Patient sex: F
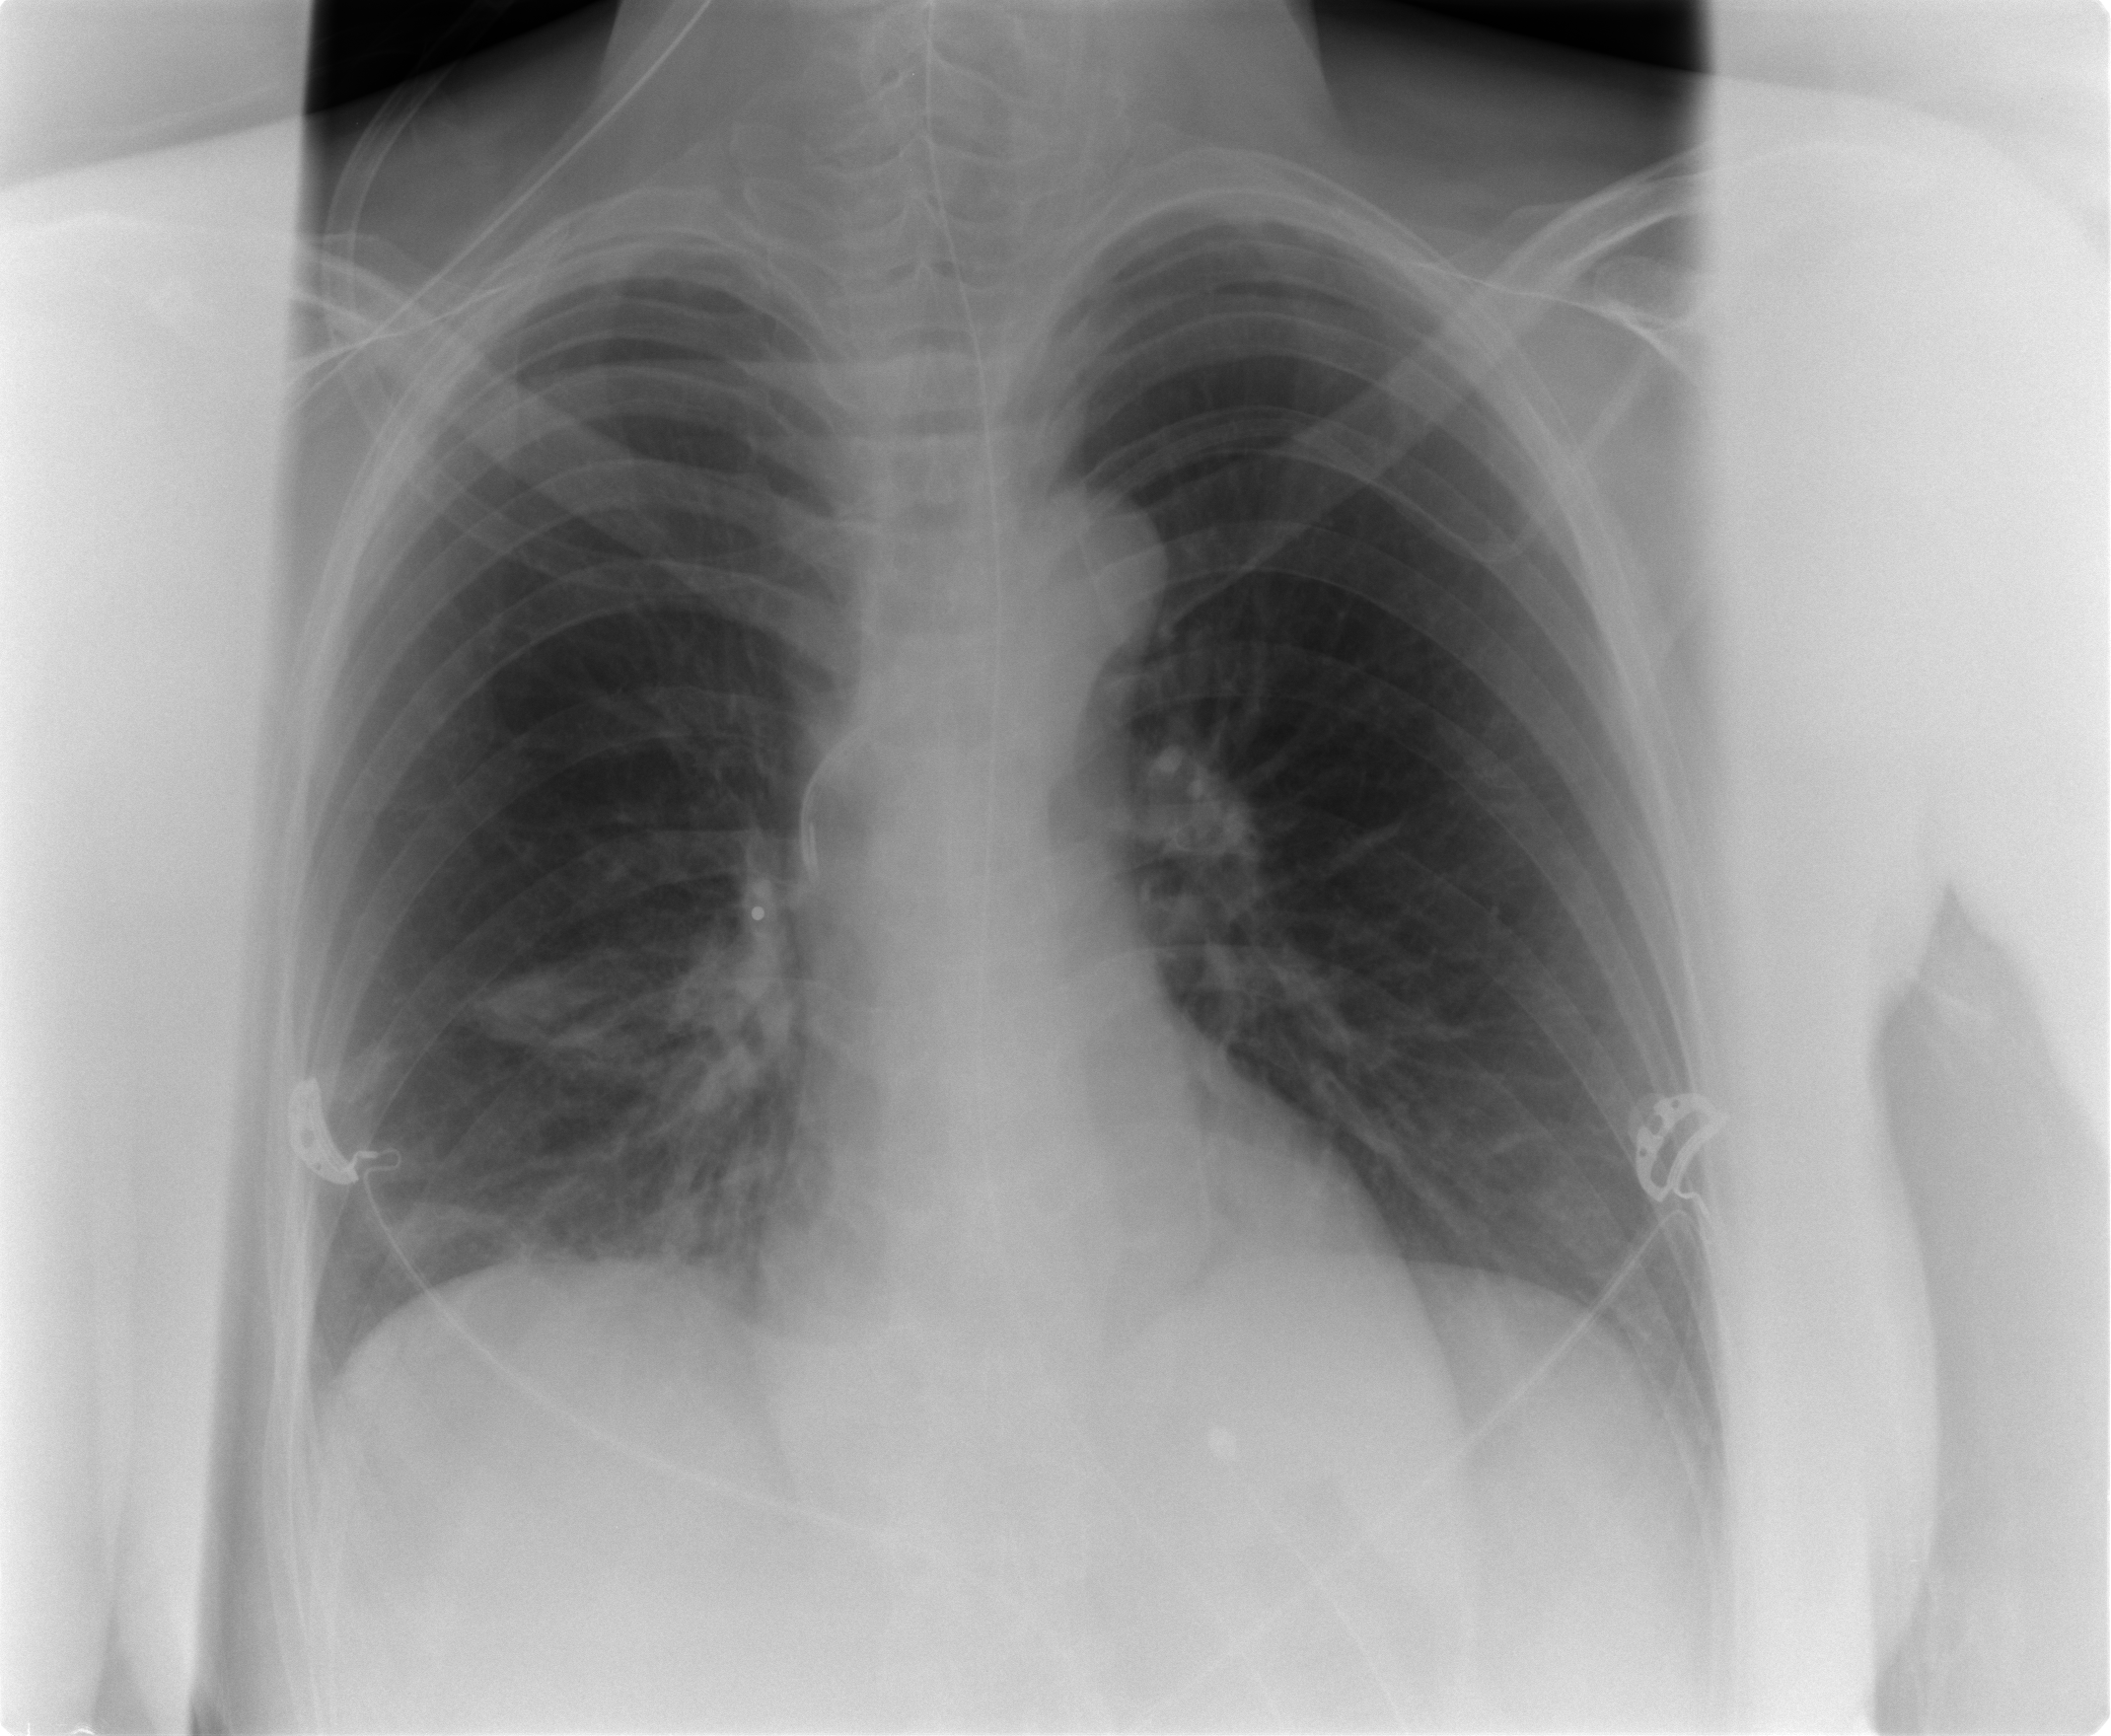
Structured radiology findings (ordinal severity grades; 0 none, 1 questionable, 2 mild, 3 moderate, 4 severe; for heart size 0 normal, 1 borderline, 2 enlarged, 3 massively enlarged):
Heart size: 0
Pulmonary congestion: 0
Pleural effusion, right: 0
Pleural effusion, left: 0
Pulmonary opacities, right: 0
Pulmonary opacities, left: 0
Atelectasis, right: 2
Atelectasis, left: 0